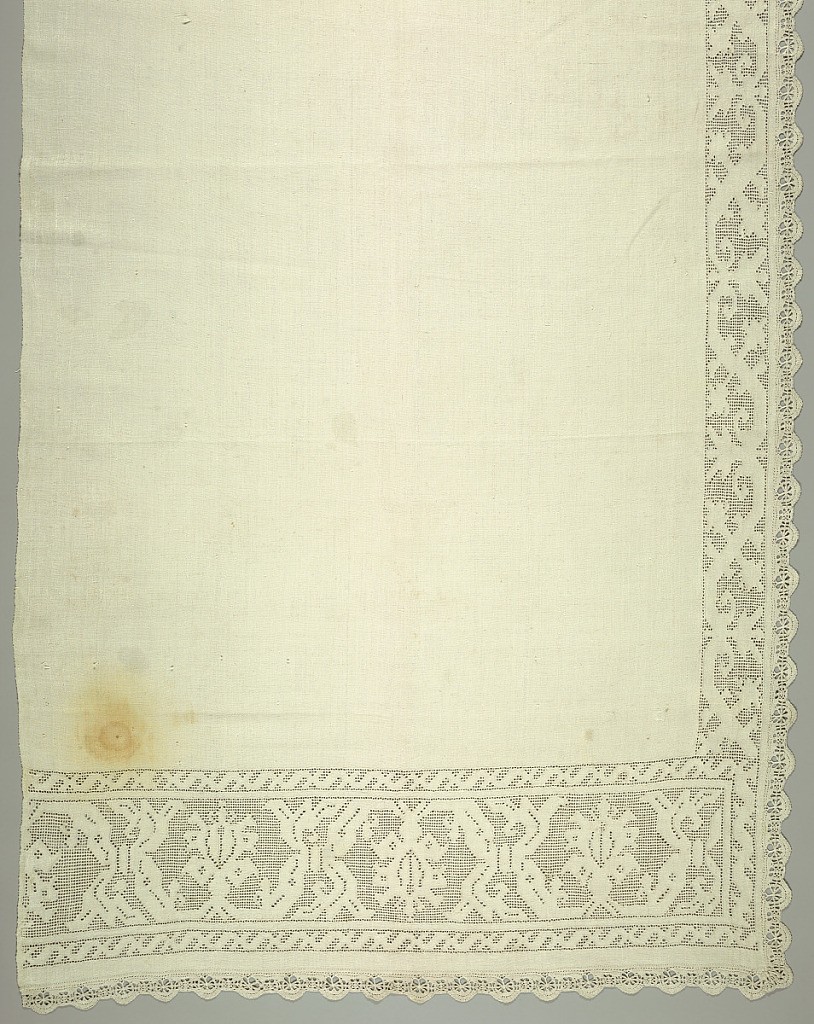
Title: Altar frontal
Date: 16th–17th century
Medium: linen Technique: withdrawn element; bobbin lace
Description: Heavy linen altar frontal with a wide border showing a large-scale design of blossoms or pomegranates within curving circular bands reserved in linen. Narrow border of simple strapwork in the same technique. Edging of heavy bobbin lace in a scalloped design.